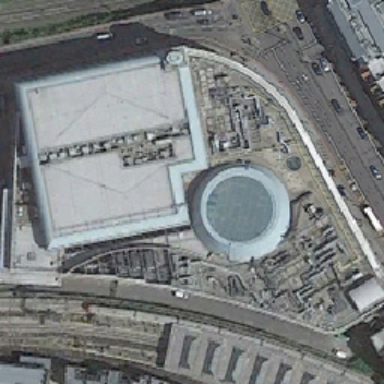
There are many houses in the center .